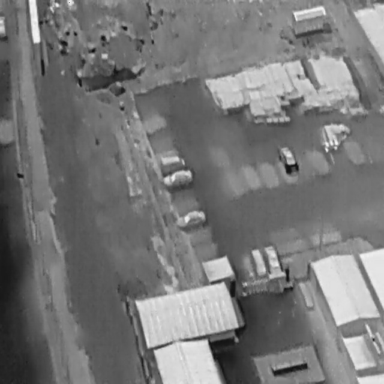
There are six Cars in the infrared image.